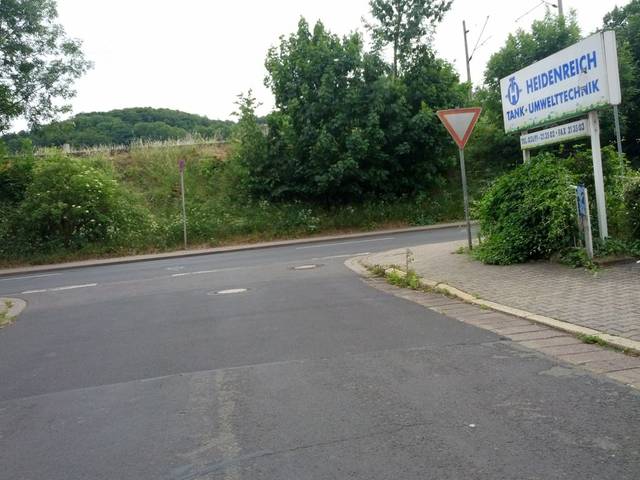
Region: Germany
Coordinates: 50.98, 10.31